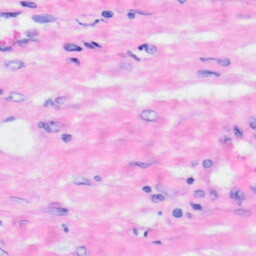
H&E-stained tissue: Liver